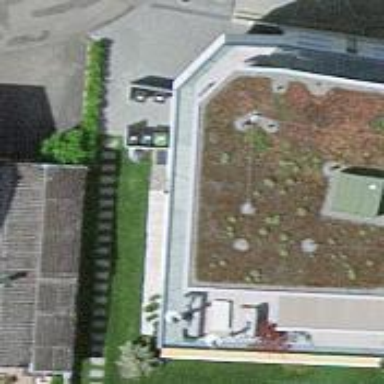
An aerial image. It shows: Parking entrance.